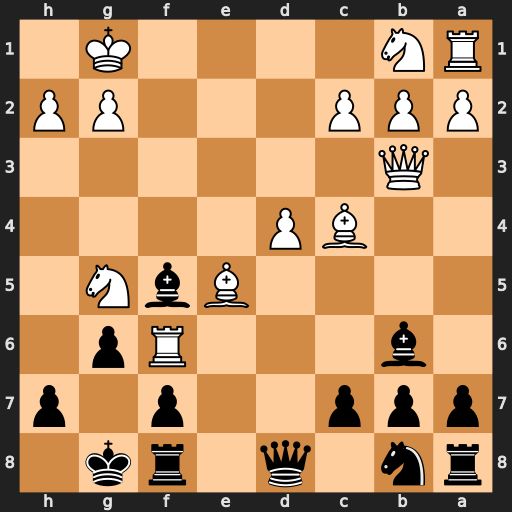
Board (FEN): rn1q1rk1/ppp2p1p/1b3Rp1/4BbN1/2BP4/1Q6/PPP3PP/RN4K1
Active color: b
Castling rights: -
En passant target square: -
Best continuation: Bxd4+ Bxd4 Qxd4+